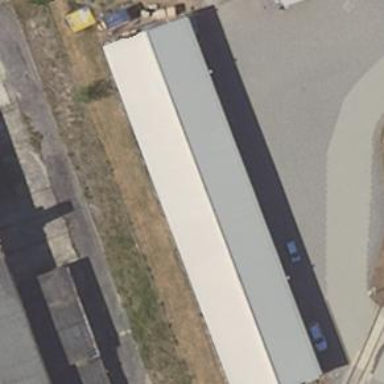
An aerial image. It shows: Warehouse building.